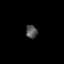
Tissue: lung
Cell type: T cells
Senescence score: 0.16
Nuclear area (px): 146
Mean DAPI intensity: 82.986